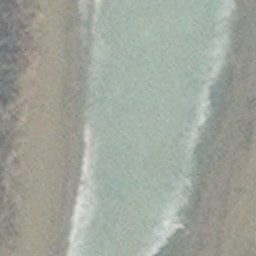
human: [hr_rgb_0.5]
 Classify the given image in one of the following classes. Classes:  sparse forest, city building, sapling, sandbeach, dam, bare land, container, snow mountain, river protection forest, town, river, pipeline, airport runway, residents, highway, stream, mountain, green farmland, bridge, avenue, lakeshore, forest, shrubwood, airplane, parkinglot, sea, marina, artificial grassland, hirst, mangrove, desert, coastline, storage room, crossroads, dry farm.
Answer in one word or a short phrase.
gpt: river